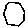
Label: hexagon